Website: macys
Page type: billing-address
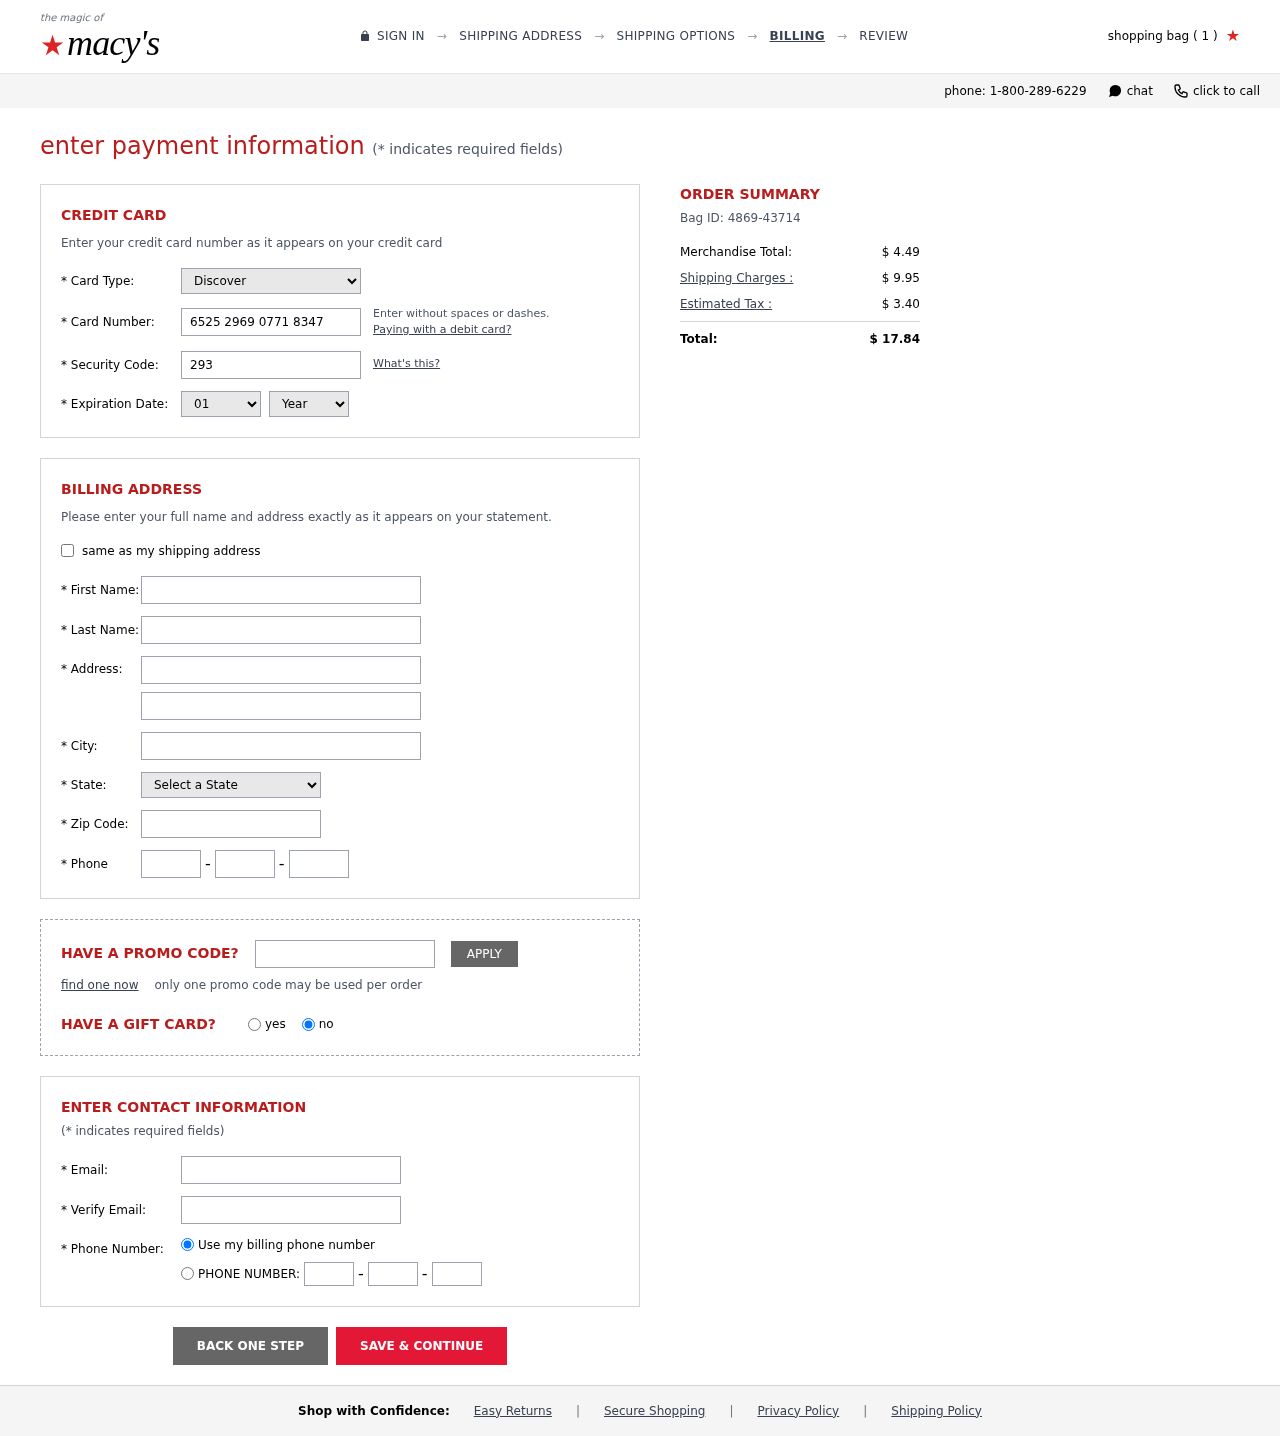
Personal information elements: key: PII_CARD_CVV
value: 293
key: PII_CARD_EXPIRY_MONTH
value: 01
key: PII_CARD_EXPIRY_YEAR
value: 27
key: PII_CARD_NUMBER
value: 6525 2969 0771 8347
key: PII_CARD_TYPE
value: Discover
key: PII_CITY
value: Lake Rebecca
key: PII_EMAIL
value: eric_thomas@yahoo.com
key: PII_FIRSTNAME
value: Eric
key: PII_LASTNAME
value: Thomas
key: PII_PHONE_AREA
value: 381
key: PII_PHONE_PREFIX
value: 287
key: PII_PHONE_SUFFIX
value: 6273
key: PII_POSTCODE
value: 38403
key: PII_STATE_ABBR
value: MO
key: PII_STREET
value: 88990 Pearson Vista Apt. 415
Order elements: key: ORDER_NUM_ITEMS
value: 1
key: ORDER_ID
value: Bag ID: 4869-43714
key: ORDER_SUBTOTAL
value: $ 4.49
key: ORDER_SHIPPING_COST
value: $ 9.95
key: ORDER_TAX
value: $ 3.40
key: ORDER_TOTAL
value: $ 17.84